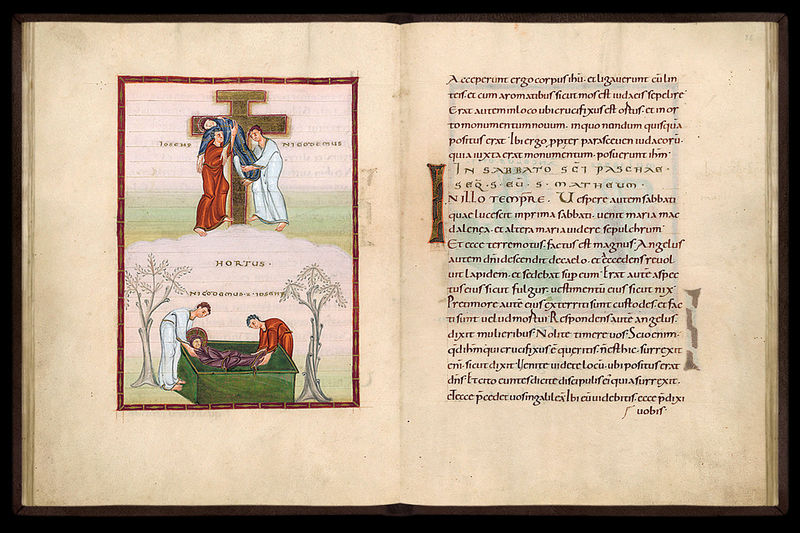
Titel: Egbert- Codex (Codex Egberti)
Institution: Trier, Stadtbibliothek/Stadtarchiv
Schlagwörter: baum, himmel, bäume, grün, menschen, rot, bibel, mensch, rahmen, tod, garten, schrift, liegen, buch, kreuz, text, heiligenschein, grab, jesus, kreuzabnahme, kreuzigung, antik, mittelalter, mönche, tempel, jünger, quadrat, grablegung, handschrift, latein, buchmalerei, codex, koran, bildfeld, hortus